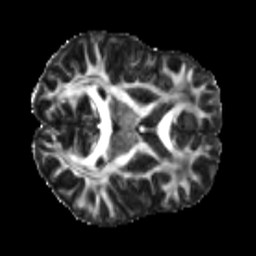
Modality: FA
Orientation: axial
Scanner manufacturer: siemens
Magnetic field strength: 3 T
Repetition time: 4 s
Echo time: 0.0594 s